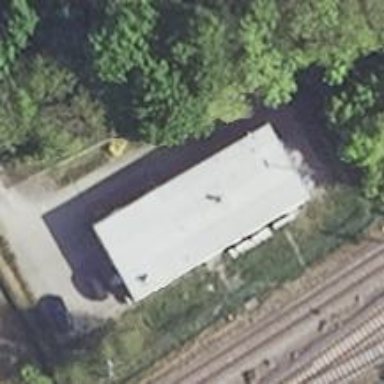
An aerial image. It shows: Building that serves as railway signal box.